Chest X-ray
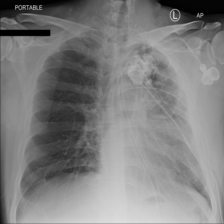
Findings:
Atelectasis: negative
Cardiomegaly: negative
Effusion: negative
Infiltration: negative
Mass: negative
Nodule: negative
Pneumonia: negative
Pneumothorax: positive
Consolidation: negative
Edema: negative
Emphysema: negative
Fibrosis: negative
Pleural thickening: negative
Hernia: negative